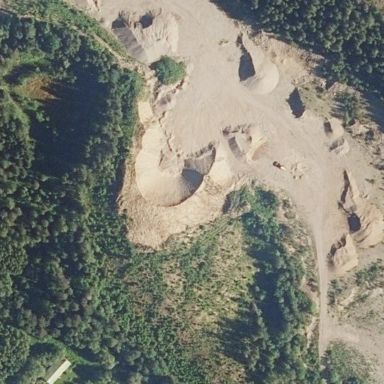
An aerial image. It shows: Quarry area.